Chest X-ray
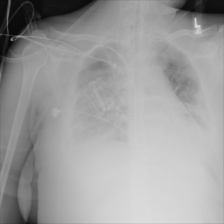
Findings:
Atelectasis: negative
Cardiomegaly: negative
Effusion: positive
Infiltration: negative
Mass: negative
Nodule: negative
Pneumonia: negative
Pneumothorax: negative
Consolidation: negative
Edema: negative
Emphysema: negative
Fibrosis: negative
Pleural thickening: negative
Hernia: negative